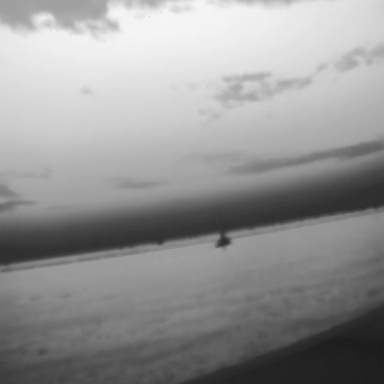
There is a sailboat in the infrared image.